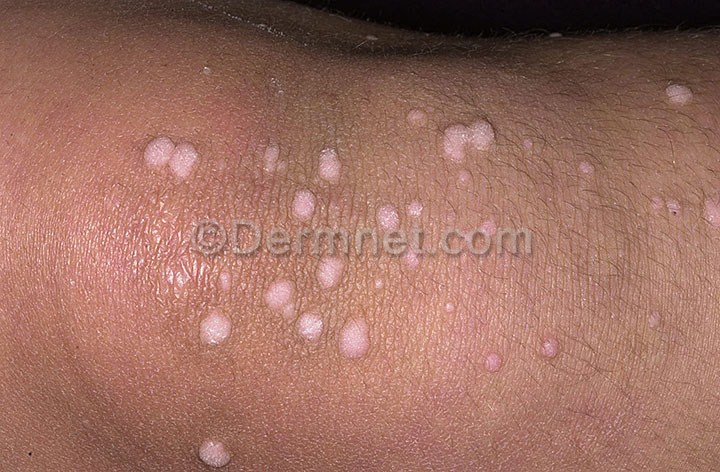
Disease: Warts Molluscum and other Viral Infections